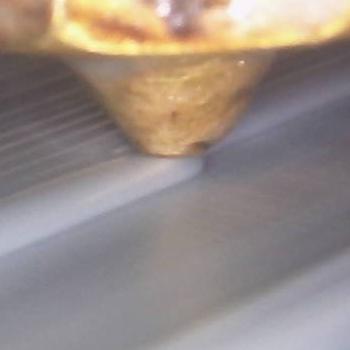
Flow rate: 224%